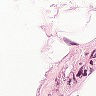
Metastatic tissue present: no